Question: I have created an SSIS package in Visual Studio 2008 that take's a SQL select statement and populates a excel sheet, the excel sheet is duplicated from a template file with all the formatting and cells set up.
The issue I am having is that no matter what I do I can not change the excel destination formatting to anything other than general, it overwrites the source destination and puts decimal numbers a '1.50 always adding the ' to fields.
i have tried inserting a row as per some suggestions as people think this is where SSIS scans for formatting types. However the field always comes up as 'Unicode string [DT_WSTR]' in the advance editor and always defaults back if i change them.
Please can someone help! Happy to provide any additional info if I've missed anything, I've seen some posts with the same issue, but none of the solutions seem to be working or i'm missing something else.
****Update****
Figured out the reason behind none of the recommended fixes working, this was due to using a select statement in the excel destination instead of selecting the table.

This essentially wipes out any change if changing formatting.
So what I decided in the end was to create a data only sheet(which is hidden) using the basic table data access mode, then reference that in a front end sheet with all the formatting all ready in and using a '=value(C1)' formula to return just the value. Protected the cells to hide the formula's.
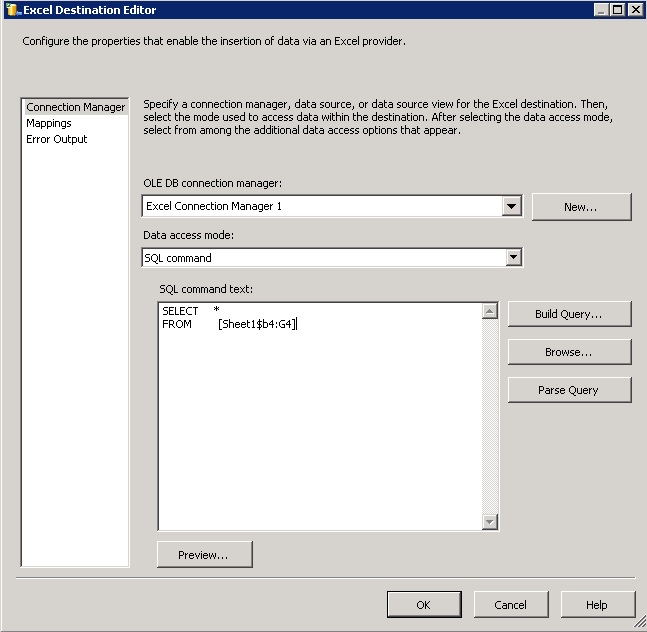
Answer: I have found that, when I change a 'Data Flow Task' in SSIS, that exports to (or imports from) Excel, I often have to "start over", or SSIS will somehow retain the some of the properties of the old 'Data Flow Task': data types, column positions... For me, that often means:
1) Deleting the Source and Destination objects within the Data Flow Task, deleting/recreating the for the Excel spreadsheet. I've done this enough times that I now save myself time by copy/pasting my Source and Destination names to-and-from a Notepad window, and I choose names that remind me of the objects they referred to (the table and file, respectively).
2) Remembering to rebuild the ARROW's metadata, too: after you change and/or recreate the Source object, you have to remember to , before re-creating the Destination. That shows the arrow's metadata, but it also creates/updates the arrow's metadata.
3) When recreating the destination, DELETE THE SPREADSHEET from prior runs (or rename or move, etc.), and have SSIS recreate it. (In your new destination object, there's a button to create that spreadsheet, using the metadata.)
If you still have problems after the above, take a look at your data types... make sure you've picked SQL datatypes that SSIS supports.
At the link below, about 2/3rds of the way down the page, you'll find a table , with SSIS data types in the 1st column ("Data Type"), and your T-SQL equivalent data types in the 3rd column ("SQL Server (SqlClient)"):
<URL>
Hope that helps...